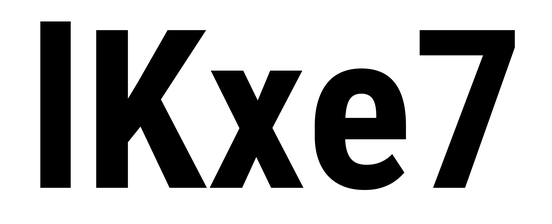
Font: Roboto_Condensed_Bold